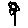
Label: flower